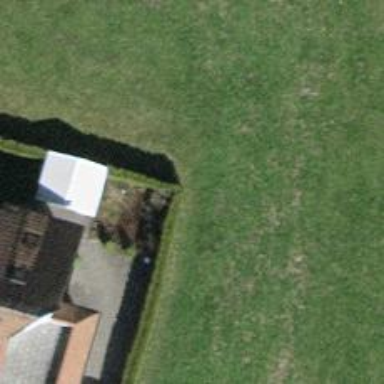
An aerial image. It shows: Hedge barrier.